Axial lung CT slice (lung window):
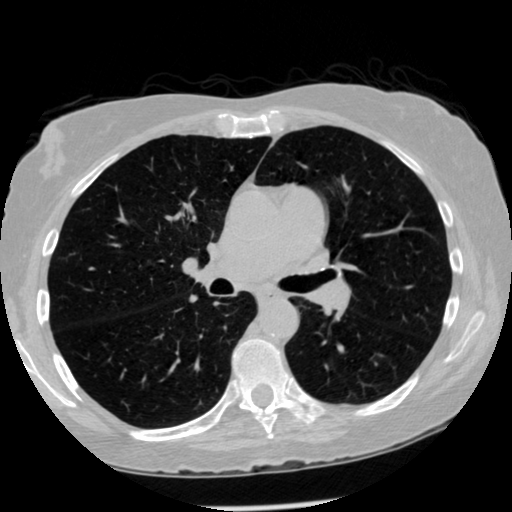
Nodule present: no